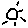
Label: sun